八年级 · 度量几何学
一面足够长的墙, 用总长为 30 米的木栅栏(图中的虚线)围一个矩形场地 $A B C D$, 中间用栅栏隔成同样三块, 若要围成的矩形面积为 54 平方米, 设垂直于墙的边长为 $x$ 米, 则 $x$ 的值为 ( )

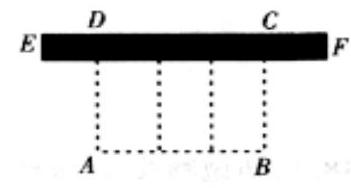
A. 3
B. 4
C. 3 或 5
D. 3

或 4.5
答案: D
解析: 解: 设垂直于墙的边长为 $x$ 米, 由题意可得,

$x(30-4 x)=54$, 整理得: $2 x^{2}-15 x+27=0$,

解得: $x_{1}=4.5, x_{2}=3$,

即 $x$ 的值为: 3 或 4.5 .